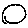
Label: circle